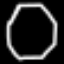
Label: octagon